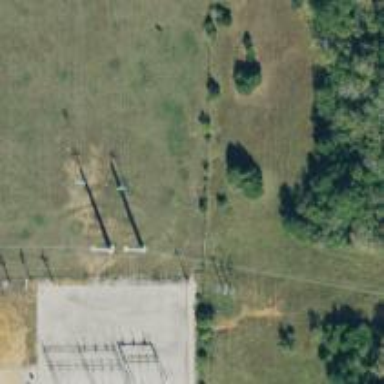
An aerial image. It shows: Power pole.